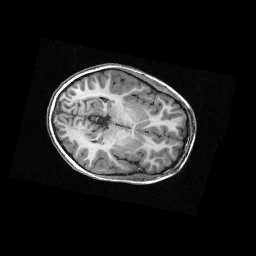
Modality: T1w
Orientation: axial
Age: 10
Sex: female
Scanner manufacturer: siemens
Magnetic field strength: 3 T
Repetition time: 2.3 s
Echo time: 0.00336 s